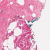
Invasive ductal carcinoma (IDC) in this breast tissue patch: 0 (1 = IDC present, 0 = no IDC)